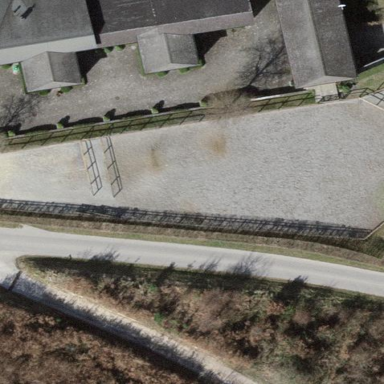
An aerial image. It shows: Equestrian pitch for leisure land activities.